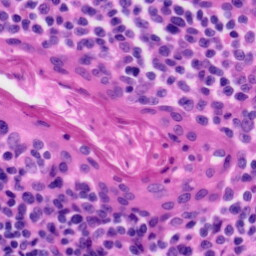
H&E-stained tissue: Tonsil